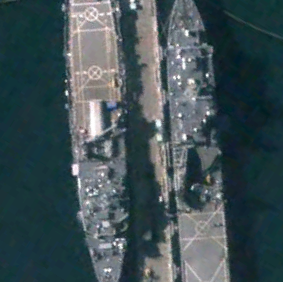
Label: combat